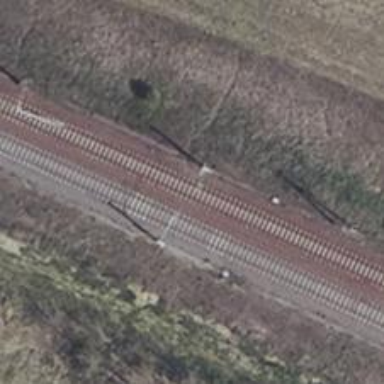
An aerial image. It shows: Railway track with contact line for electrification.